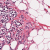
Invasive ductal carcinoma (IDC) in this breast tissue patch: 1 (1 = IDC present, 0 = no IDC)